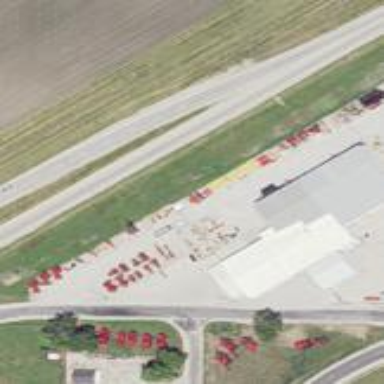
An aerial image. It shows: Warehouse.